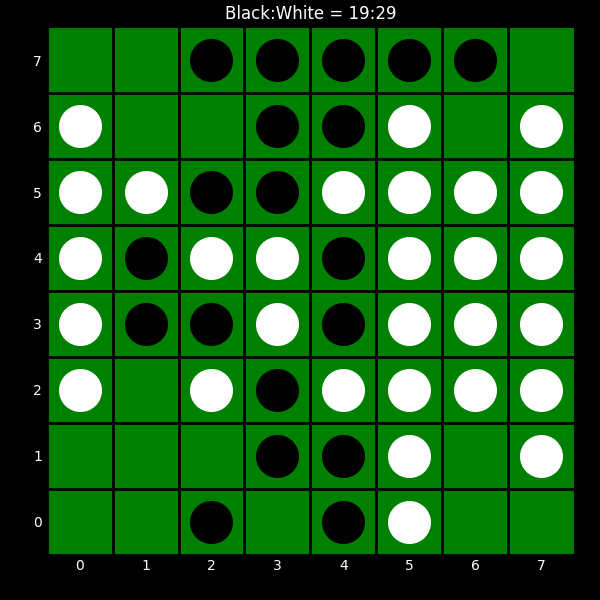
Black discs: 19
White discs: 29